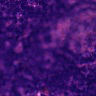
Metastatic tissue present: no